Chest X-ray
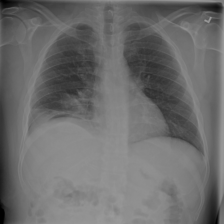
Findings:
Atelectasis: negative
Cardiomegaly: negative
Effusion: positive
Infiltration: negative
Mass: negative
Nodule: negative
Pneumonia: negative
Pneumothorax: positive
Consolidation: negative
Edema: negative
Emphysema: negative
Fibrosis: negative
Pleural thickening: negative
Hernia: negative